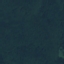
Land use / land cover: Forest